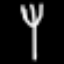
Label: fork